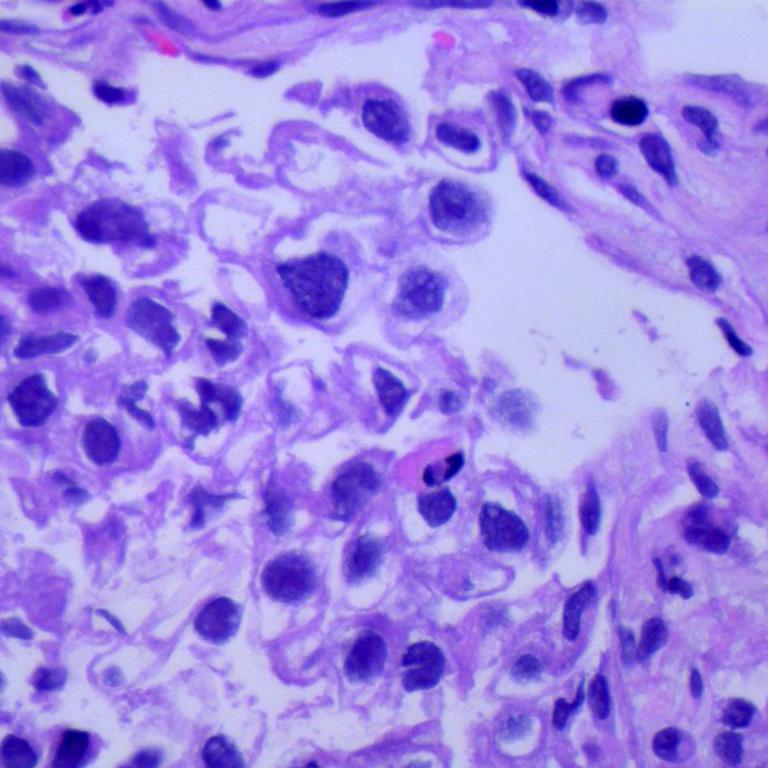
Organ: lung
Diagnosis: adenocarcinomas